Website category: book
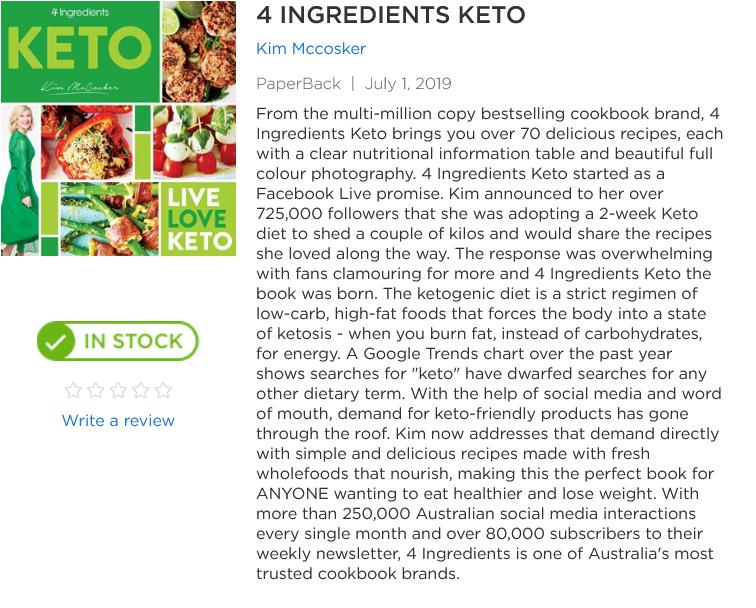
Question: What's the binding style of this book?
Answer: PaperBack

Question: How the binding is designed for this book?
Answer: PaperBack

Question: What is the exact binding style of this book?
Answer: PaperBack

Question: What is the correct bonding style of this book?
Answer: PaperBack

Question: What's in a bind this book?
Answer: PaperBack

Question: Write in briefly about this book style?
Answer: PaperBack

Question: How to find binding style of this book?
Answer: PaperBack

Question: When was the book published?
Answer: July 1, 2019

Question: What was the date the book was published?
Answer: July 1, 2019

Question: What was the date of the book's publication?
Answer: July 1, 2019

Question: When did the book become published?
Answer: July 1, 2019

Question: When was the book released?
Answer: July 1, 2019

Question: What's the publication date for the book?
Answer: July 1, 2019